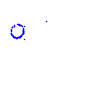
Particle: kaon